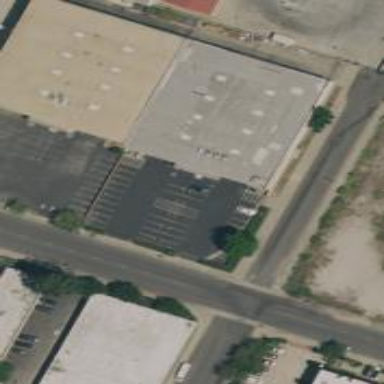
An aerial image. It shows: Industrial building.